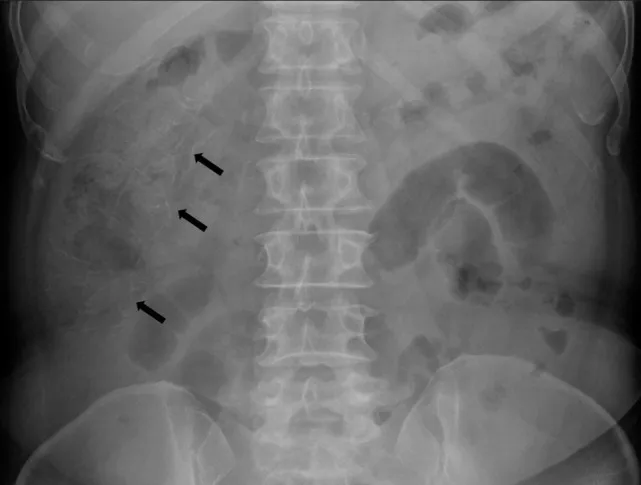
A 60-year-old female with fecal immunochemical test positive and recent onset (3-4 months) of intermittent abdominal pain with loose stools. Magnified abdominal radiograph showing faint threadlike linear calcifications (arrows) oriented along the ascending colon.
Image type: radiology (x_ray)